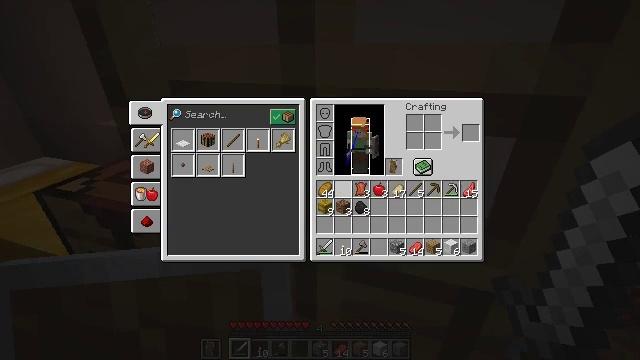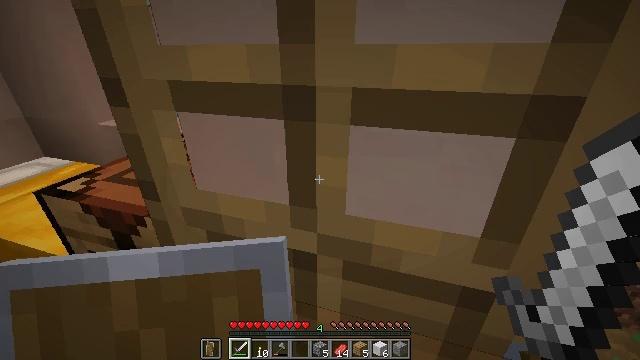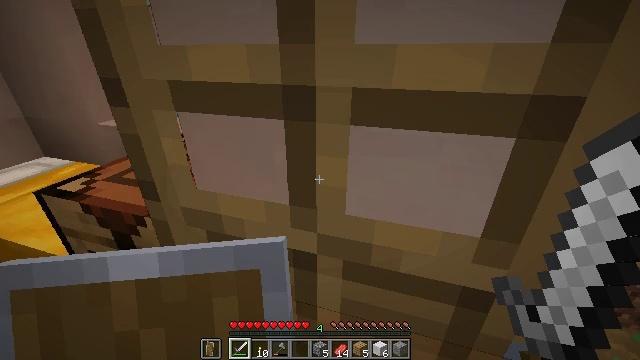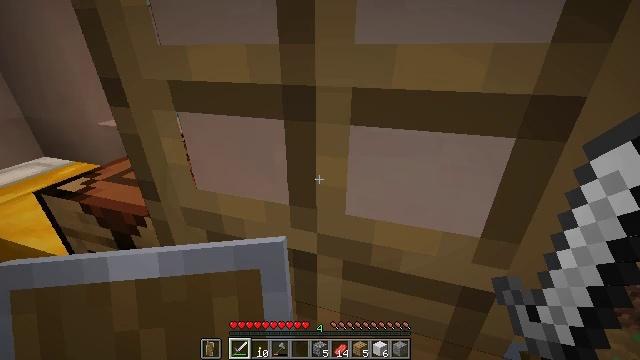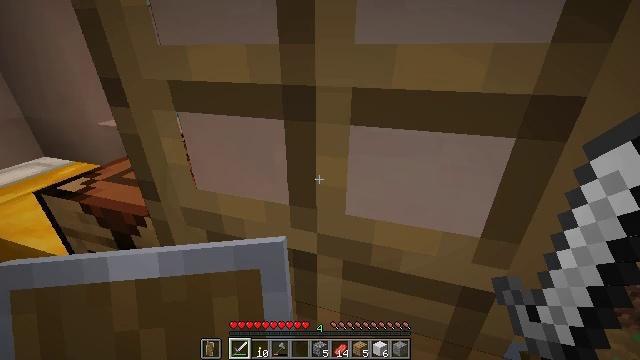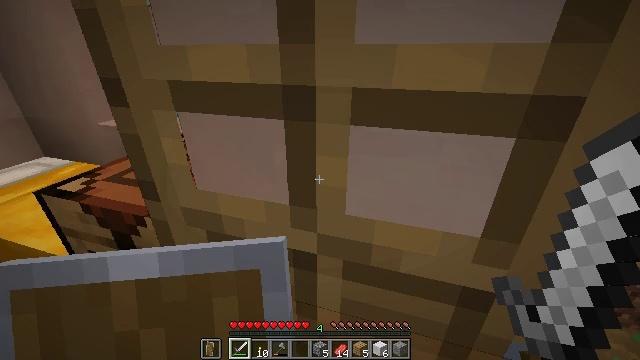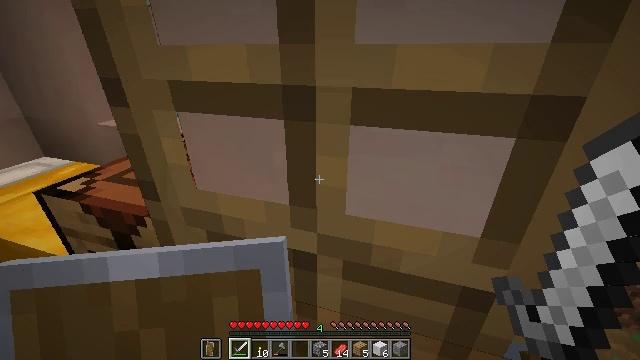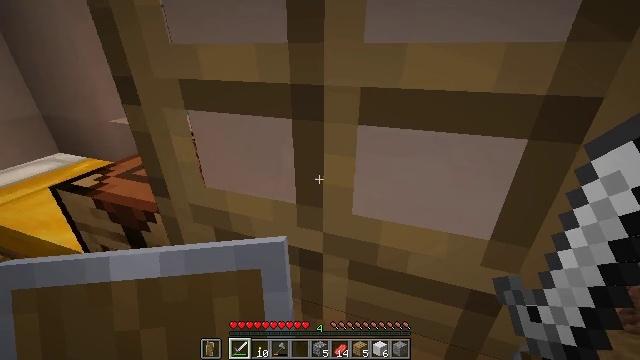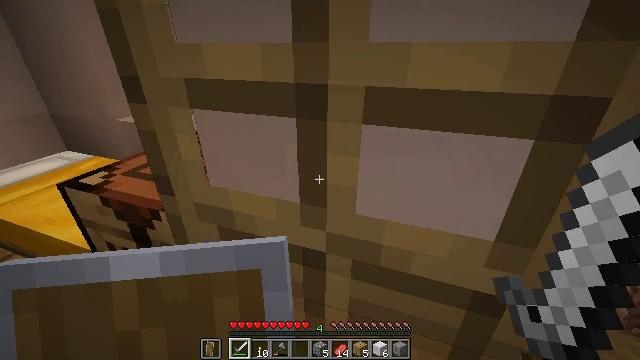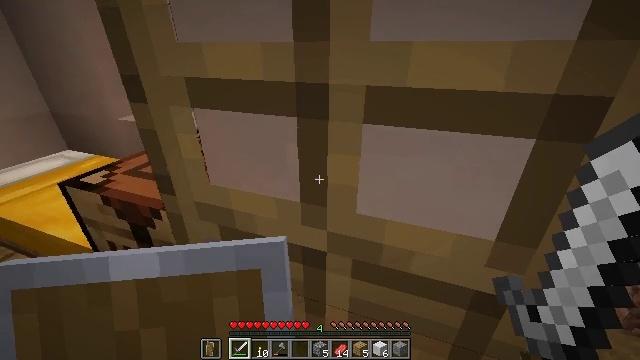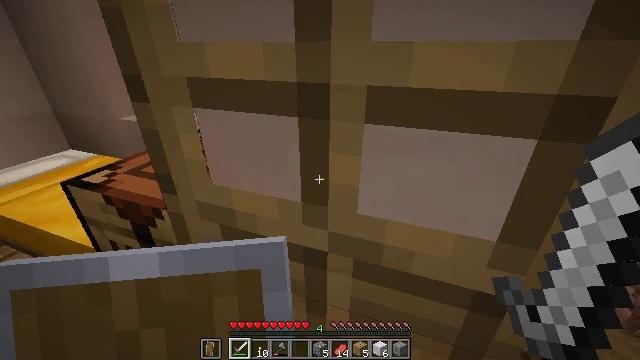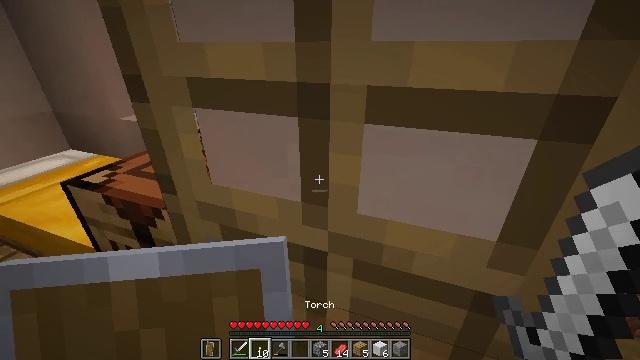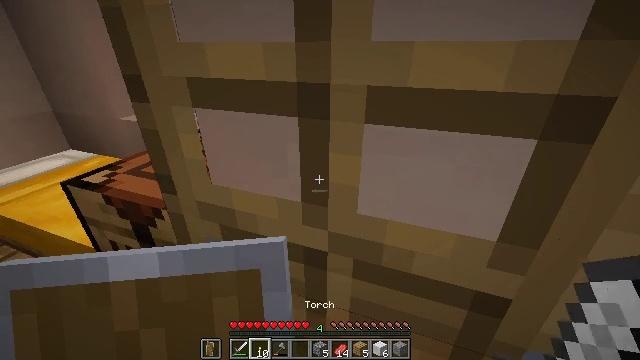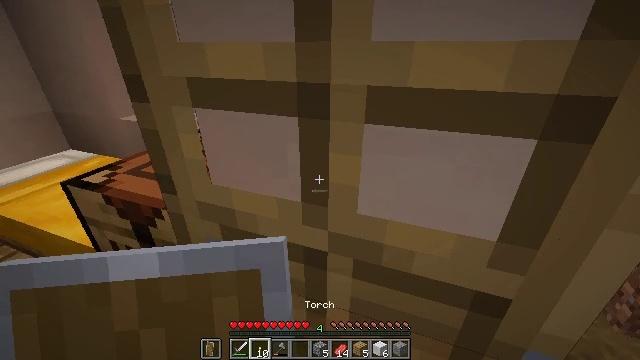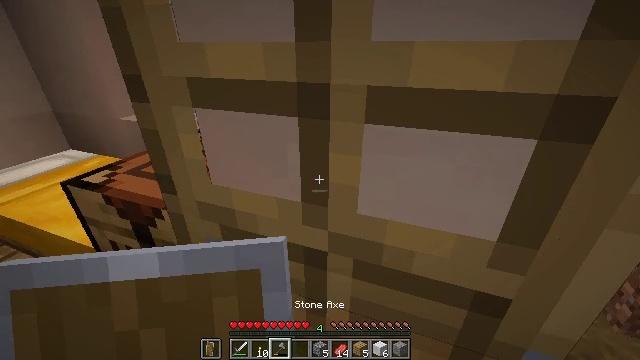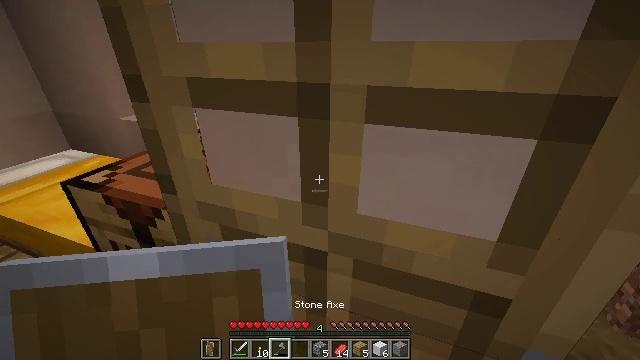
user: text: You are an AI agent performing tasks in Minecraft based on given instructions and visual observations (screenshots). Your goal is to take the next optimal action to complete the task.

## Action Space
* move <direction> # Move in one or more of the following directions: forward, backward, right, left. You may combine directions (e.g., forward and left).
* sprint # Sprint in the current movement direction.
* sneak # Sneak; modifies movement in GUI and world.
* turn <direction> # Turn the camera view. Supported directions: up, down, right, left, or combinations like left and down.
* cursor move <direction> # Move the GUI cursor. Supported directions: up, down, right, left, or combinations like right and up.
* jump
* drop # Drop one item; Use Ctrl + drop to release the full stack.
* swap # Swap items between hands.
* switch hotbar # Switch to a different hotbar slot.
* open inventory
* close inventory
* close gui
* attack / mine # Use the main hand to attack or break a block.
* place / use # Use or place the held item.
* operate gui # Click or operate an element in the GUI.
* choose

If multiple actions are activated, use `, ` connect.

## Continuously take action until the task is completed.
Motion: motion action
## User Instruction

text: Destroy the oak door to retrieve it.
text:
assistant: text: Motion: no_op
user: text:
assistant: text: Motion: close gui
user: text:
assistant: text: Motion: no_op
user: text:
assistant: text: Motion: no_op
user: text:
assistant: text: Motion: no_op
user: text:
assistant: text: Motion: no_op
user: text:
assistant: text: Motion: turn left
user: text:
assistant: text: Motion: no_op
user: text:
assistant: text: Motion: no_op
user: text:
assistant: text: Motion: no_op
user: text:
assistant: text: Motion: no_op
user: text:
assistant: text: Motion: no_op
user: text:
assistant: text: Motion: no_op
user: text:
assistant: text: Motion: no_op
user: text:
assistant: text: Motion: no_op
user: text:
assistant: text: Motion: no_op
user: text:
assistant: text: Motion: no_op
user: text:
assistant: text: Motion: no_op
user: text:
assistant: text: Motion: no_op
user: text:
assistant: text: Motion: turn right
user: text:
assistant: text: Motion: turn right
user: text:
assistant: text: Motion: turn right
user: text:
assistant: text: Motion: attack / mine
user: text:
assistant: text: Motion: attack / mine
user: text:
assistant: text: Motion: attack / mine
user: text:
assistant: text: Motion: attack / mine
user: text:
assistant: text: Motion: attack / mine
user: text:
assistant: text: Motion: attack / mine
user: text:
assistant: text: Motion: attack / mine
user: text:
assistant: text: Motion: attack / mine